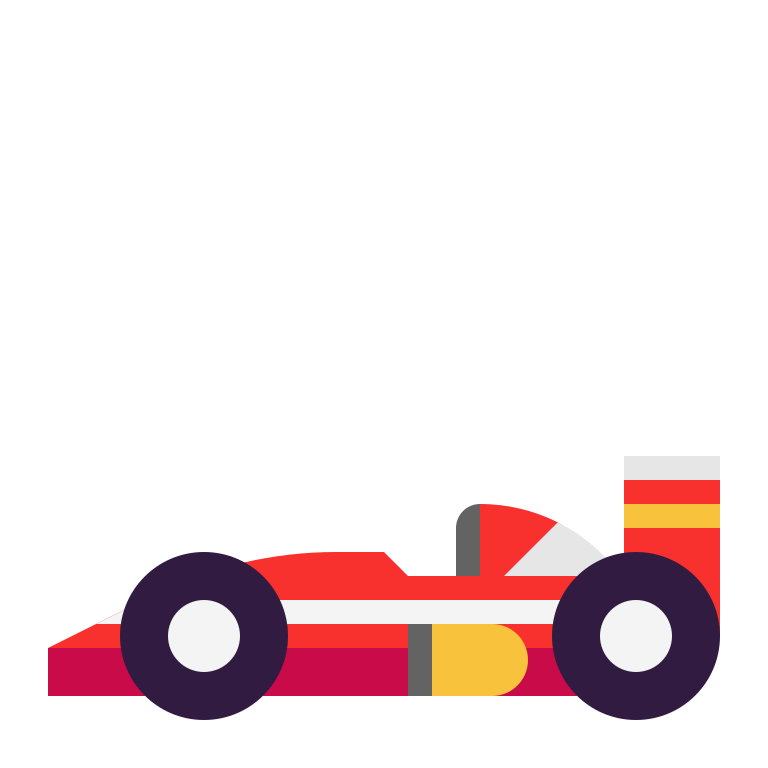
racing car flat